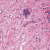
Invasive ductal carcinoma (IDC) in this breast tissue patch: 1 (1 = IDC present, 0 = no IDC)